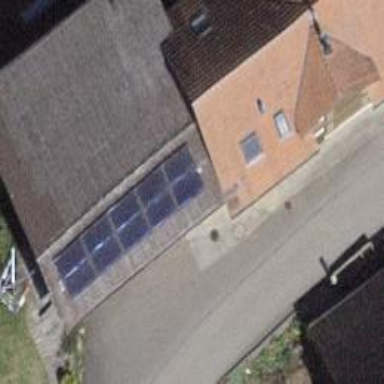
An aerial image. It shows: Solar power generator.